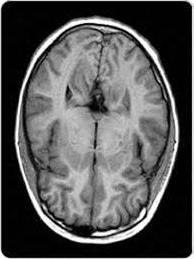
Label: notumor